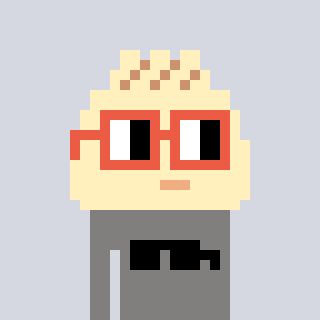
a pixel art character with square orange glasses, a porkbao-shaped head and a bluegrey-colored body on a cool background